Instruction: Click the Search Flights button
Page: home
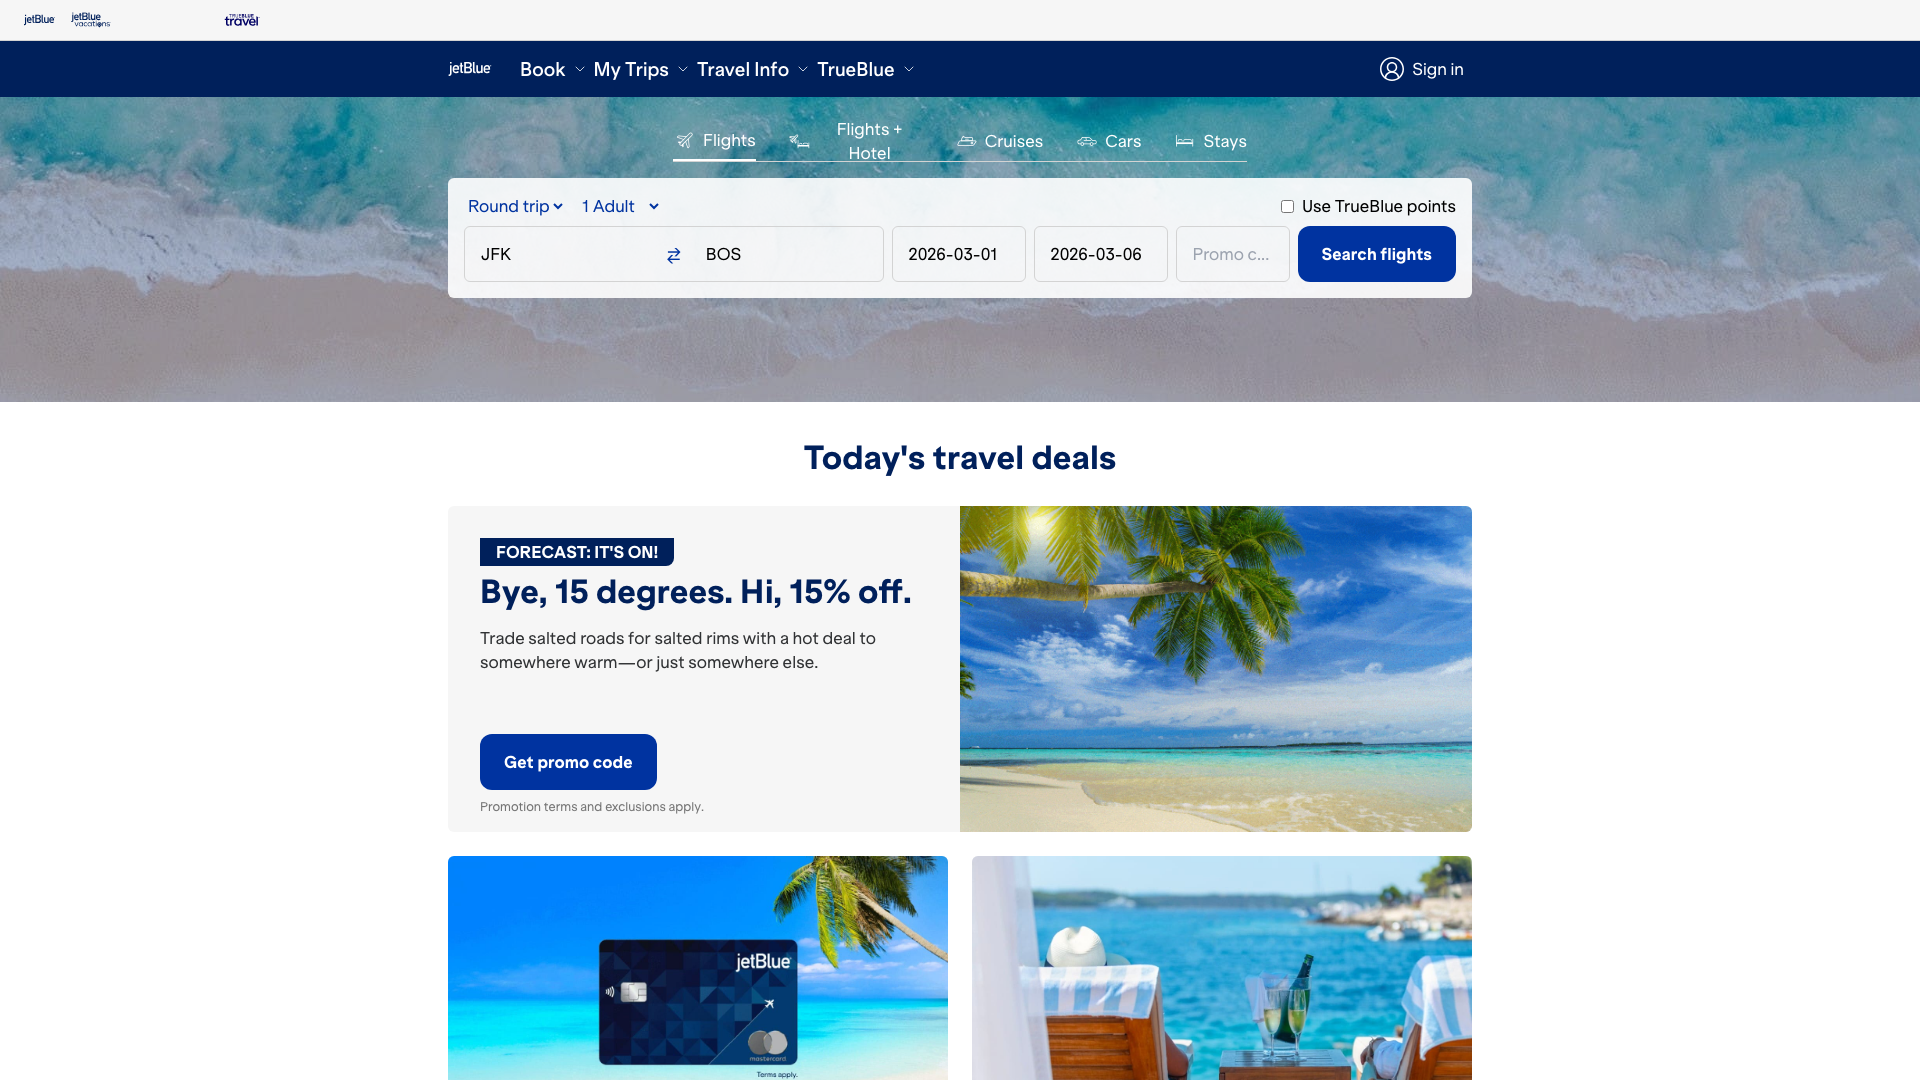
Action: click